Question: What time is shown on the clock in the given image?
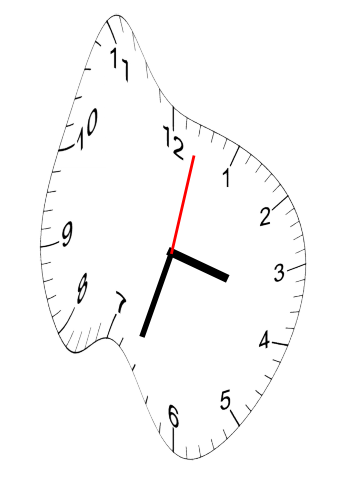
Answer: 03:33:02